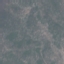
Land use / land cover: HerbaceousVegetation